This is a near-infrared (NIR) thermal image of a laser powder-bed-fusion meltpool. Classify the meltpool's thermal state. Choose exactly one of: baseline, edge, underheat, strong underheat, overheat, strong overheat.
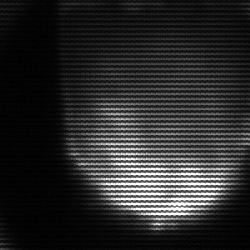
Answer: edge